Question: I spent the whole day trying to implement the "convolution algorithm" in Java, but this last does not seem to work properly with all kernels, it works great with the blur kernel with a factor of 1/9, but not with the other ones.
For example, if I use the '{{0.1.0},{0,0,0},{0,0,0}}' matrix which is supposed to shift the image up by 1 pixel, surprisingly, it stretches the image all the way down.
Example of what I get:

And here is the code:
'''
public class ConvolutionTest {
static BufferedImage bfimg;
static BufferedImage outputimg;
static File output = new File("/home/bz/Pictures/Selection_003_mod");
static File input = new File("/home/bz/Pictures/Selection_003.png");
static WritableRaster wr;
static int tempColor;
static double [] newColor = {0,0,0};
static double red=0, green=0, blue=0;
static double sumR=0, sumG=0, sumB=0;
public static void main(String[] args) throws IOException {
int tempIcoor;
int tempJcoor;
double[][] matConv = {
{0d, 1d, 0d},
{0d, 0d, 0d},
{0d, 0d, 0d}
};
bfimg = ImageIO.read(input);
outputimg = bfimg;
wr = outputimg.getRaster();
for (int i = 1; i < bfimg.getHeight()-1; i++) {
for (int j = 1; j < bfimg.getWidth()-1; j++) {
tempIcoor = i - 1;
tempJcoor = j - 1;
for (int tempI = 0; tempI < 3; tempI++) {
for (int tempJ = 0; tempJ < 3; tempJ++) {
tempColor = bfimg.getRGB(tempJcoor, tempIcoor);
red = tempColor >> 16 & 0xff;
red = red * matConv[tempI][tempJ];
green = tempColor >> 8 & 0xff;
green = green * matConv[tempI][tempJ];
blue = tempColor & 0xff;
blue = blue * matConv[tempI][tempJ];;
sumR = red + sumR;
sumG = green + sumG;
sumB = blue + sumB;
tempJcoor++;
}
newColor[0] = sumR;
newColor[1] = sumG;
newColor[2] = sumB;
tempIcoor++;
tempJcoor=j-1;
}
wr.setPixel(j, i, newColor);
sumR=0;
sumG=0;
sumB=0;
}
}
ImageIO.write(sortie, "png", output);
}
}
'''
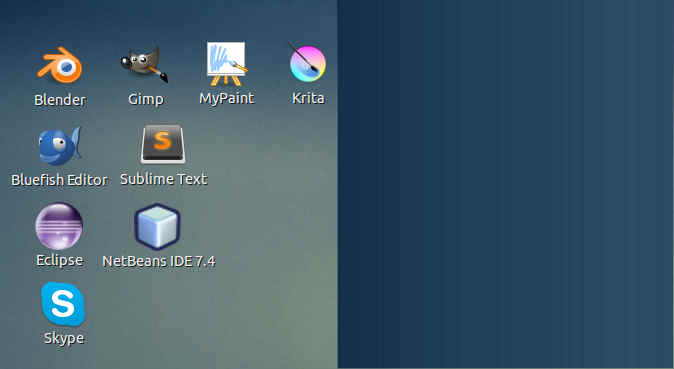
Answer: With
'''
outputimg = bfimg;
'''
you are setting the output image to be the as the input image. When you perform the convolution of the first row, then (as you said) the first row of pixels from the input image will be written into the the second row of the output image. But they are - so you end up with all rows of the output image being copies of the first row of the input image.
Just replace this line with
'''
outputimg = new BufferedImage(
bfimg.getWidth(), bfimg.getHeight(),
BufferedImage.TYPE_INT_ARGB);
'''
to create a new output image to write to.
By the way: All this is already available in the standard API. You might want to have a look at the classes related to <URL>